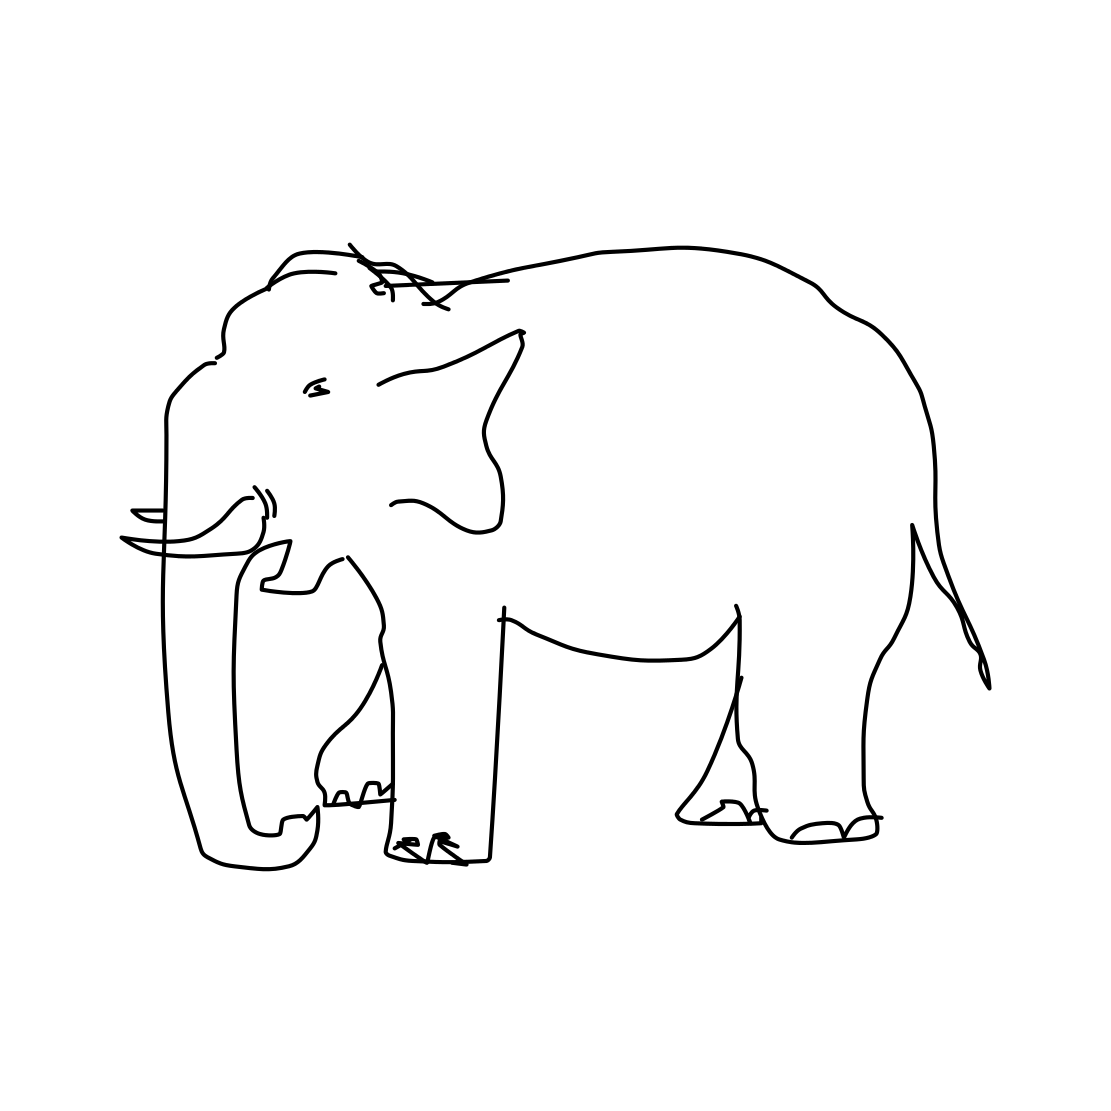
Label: elephant